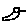
Label: bird